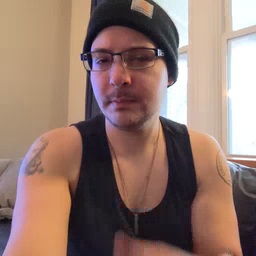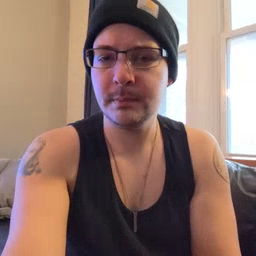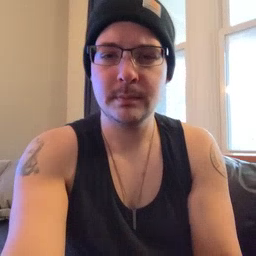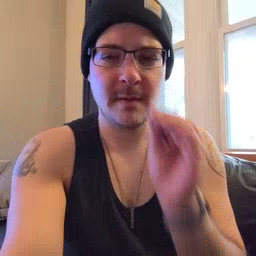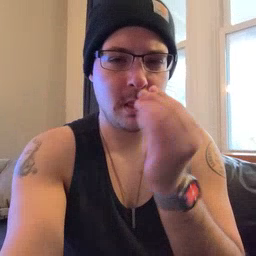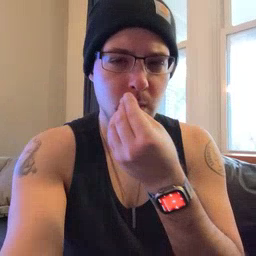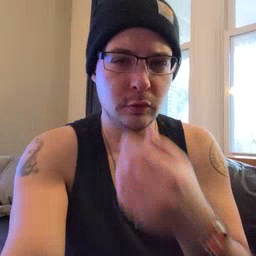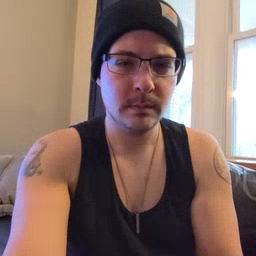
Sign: flower